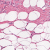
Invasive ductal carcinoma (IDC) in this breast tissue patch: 0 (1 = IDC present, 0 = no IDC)